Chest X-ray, AP view. Patient: 35 years old, sex M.
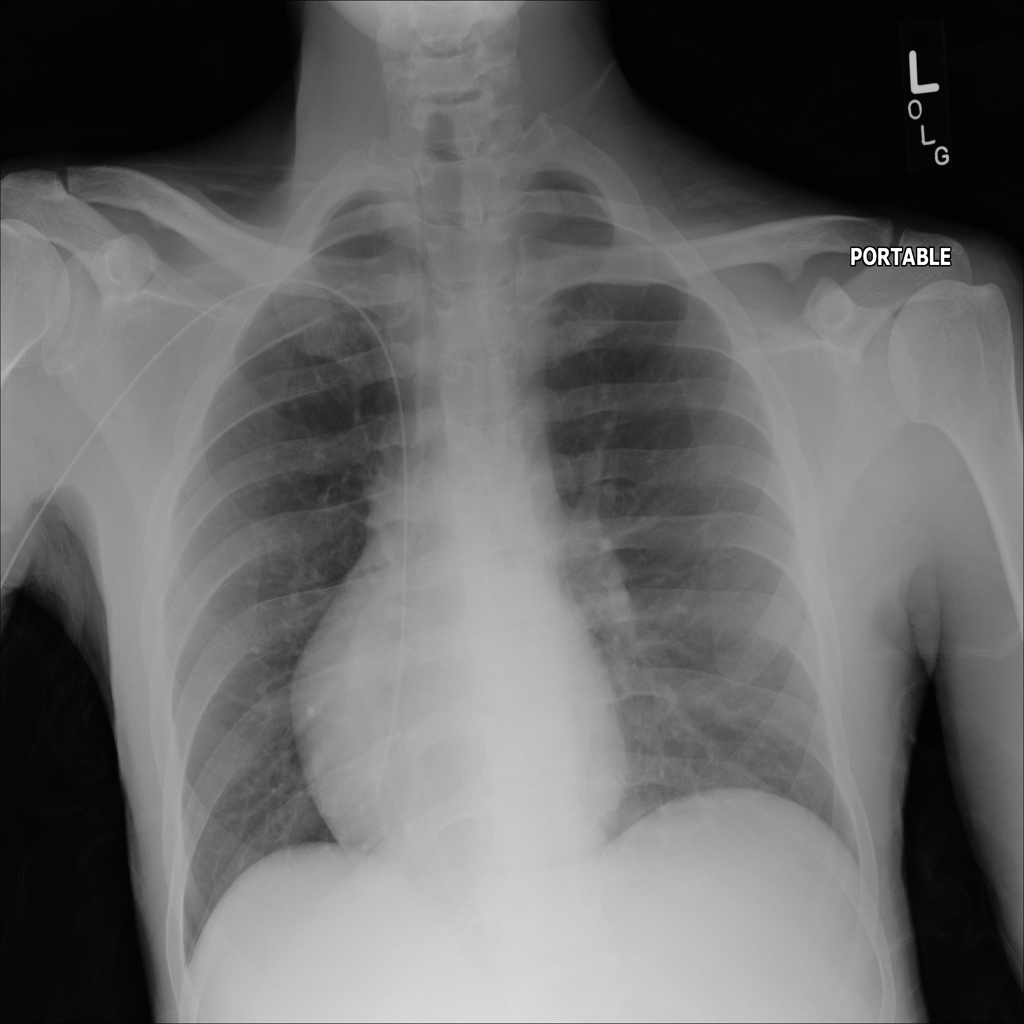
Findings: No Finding